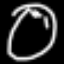
Label: clock